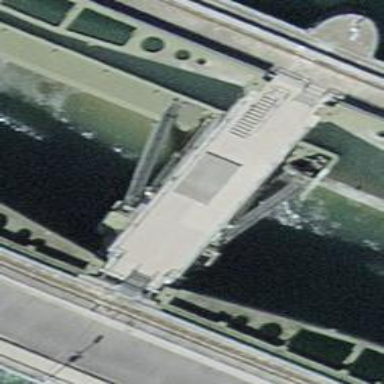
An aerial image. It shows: Pier supporting bridge.